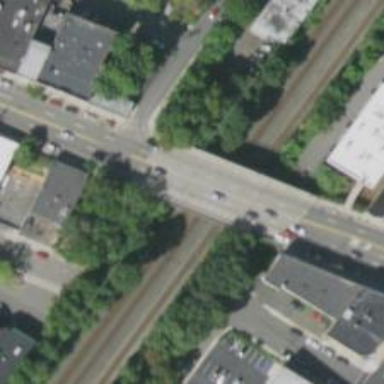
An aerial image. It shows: Railway siding for service.